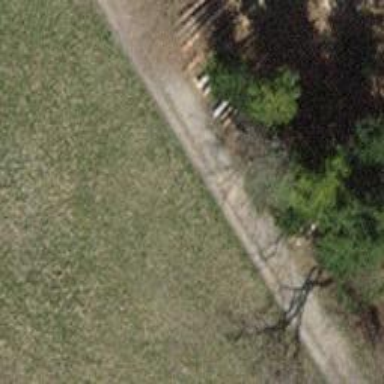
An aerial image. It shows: Red bench.